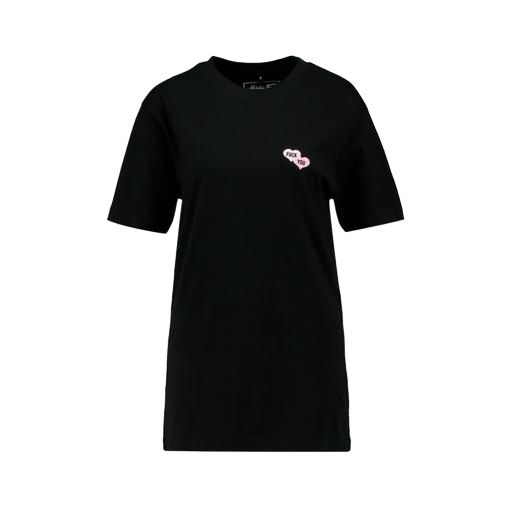
women's black heart logo t-shirt, black être cécile flamingo print t-shirt, black woman's tee, white background